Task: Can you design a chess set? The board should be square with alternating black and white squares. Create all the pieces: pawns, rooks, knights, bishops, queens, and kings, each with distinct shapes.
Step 1295:
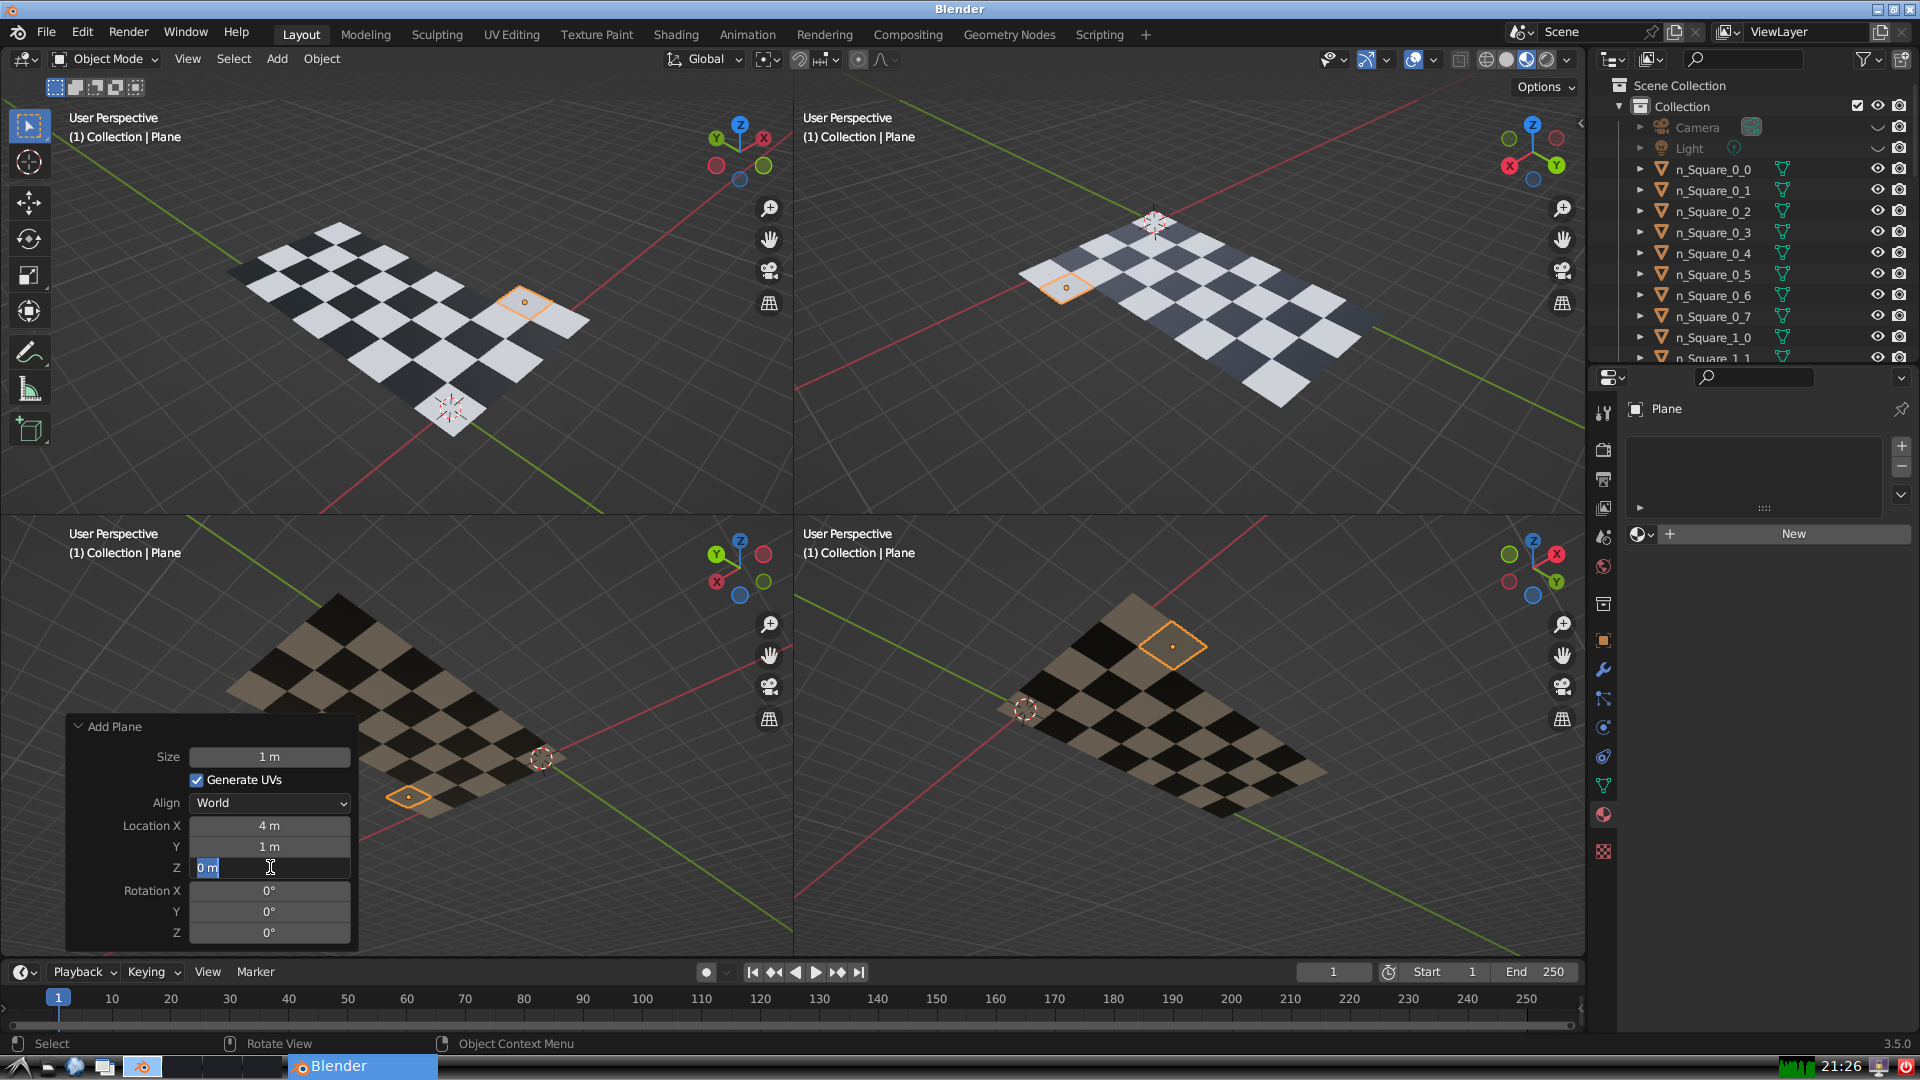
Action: input_text: 0.0